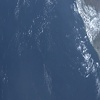
Label: water